Question: Yes I have this error at the
'''
<com.facebook.widget.ProfilePictureView
'''
line and , dont know why :( So what do I do?
'''
<?xml version="1.0" encoding="utf-8"?>
<LinearLayout xmlns:android="http://schemas.android.com/apk/res/android"
xmlns:fb="http://schemas.android.com/apk/res-auto"
android:layout_width="wrap_content"
android:layout_height="wrap_content"
android:layout_marginTop="20dp"
android:gravity="center_horizontal"
android:orientation="horizontal" >
<com.facebook.widget.ProfilePictureView
android:id="@+id/selection_profile_pic"
android:layout_width="wrap_content"
android:layout_height="wrap_content"
android:layout_gravity="center"
android:gravity="center_horizontal"
app:is_cropped="true"
facebook:preset_size="small" />
</LinearLayout>
'''
I also tried
'''
xmlns:facebook="http://schemas.android.com/apk/res/com.facebook.samples.profilepicture"
'''
but didnt work as well
This is my project.properties file:
'''
target=android-18
android.library=false
android.library.reference.1=..\actionbarsherlock
android.library.reference.2=..\library
android.library.reference.3=../facebook-android-sdk-3.6.0/facebook
'''
tried changing it to
'''
target=android-18
android.library=false
android.library.reference.1=..\actionbarsherlock
android.library.reference.2=..\library
android.library.reference.3=..\facebook-android-sdk-3.6.0
acebook
'''
but no results either

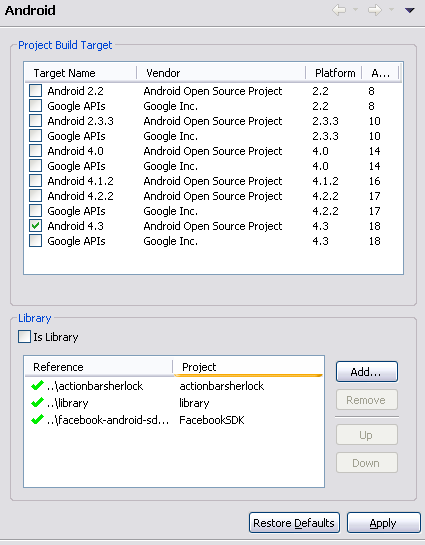
Answer: You have two errors in your XML.
1) you have not declared the namespace "app"
2) you have declared the namespace but you are refering it as "facebook" i.e. facebook:preset_size
you can fix this by
1) Adding a namespace declaration for "app" i.e.
2) renaming your "fb" namespace declaration to "facebook" i.e.